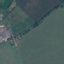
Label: Pasture